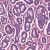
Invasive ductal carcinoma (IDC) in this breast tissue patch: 1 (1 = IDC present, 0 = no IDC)